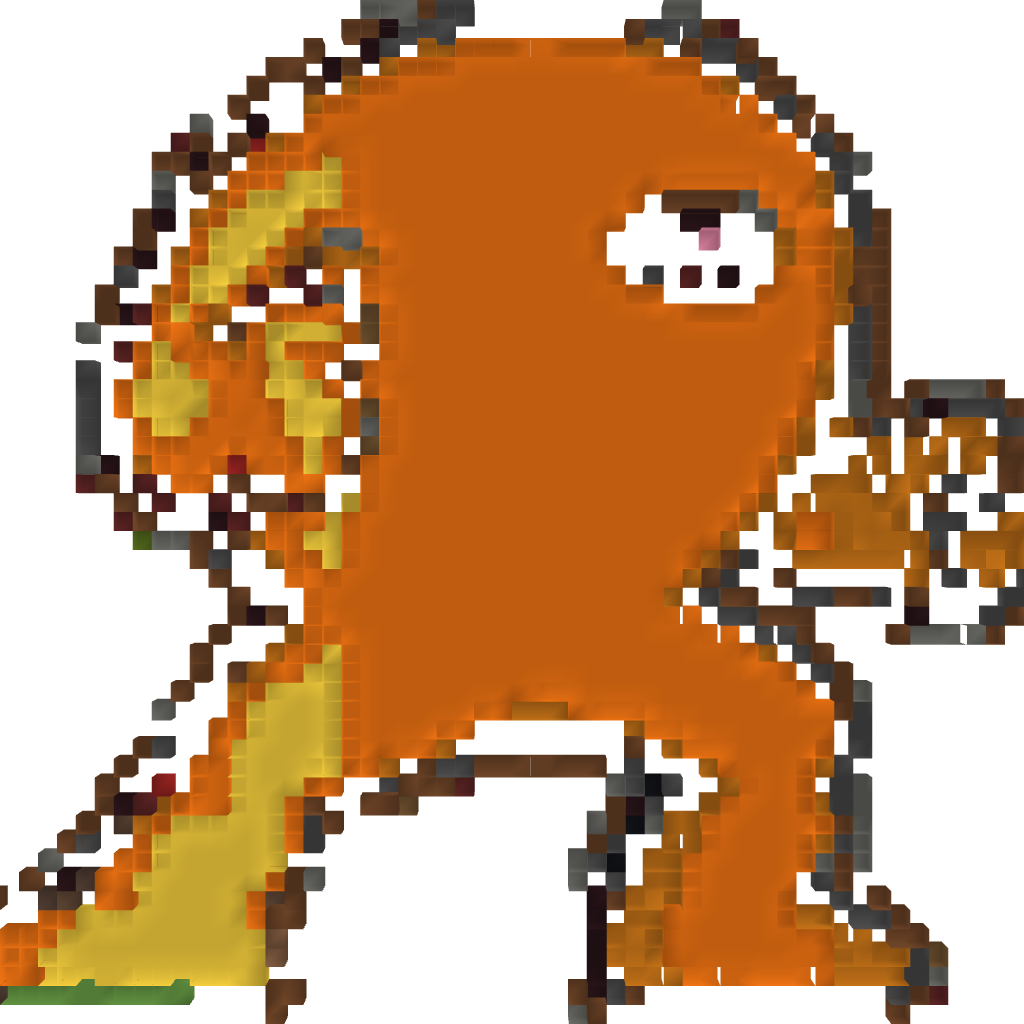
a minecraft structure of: Yellow Devil (ErnieCIII)